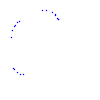
Particle: kaon